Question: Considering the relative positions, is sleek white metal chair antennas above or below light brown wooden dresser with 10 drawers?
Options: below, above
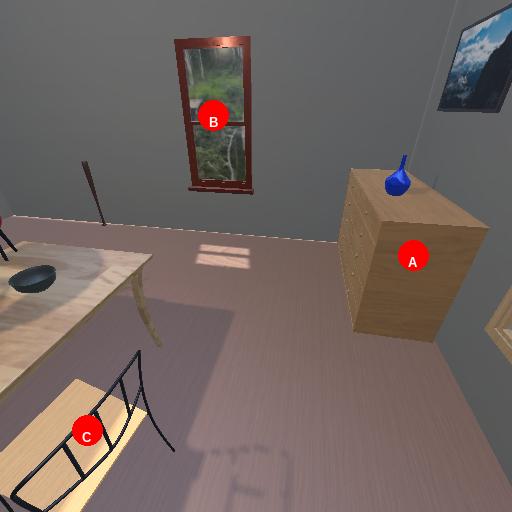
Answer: below